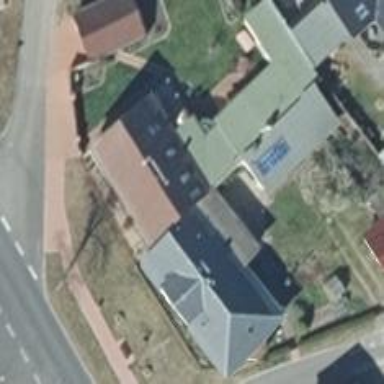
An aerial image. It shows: Grey house with flat roof.